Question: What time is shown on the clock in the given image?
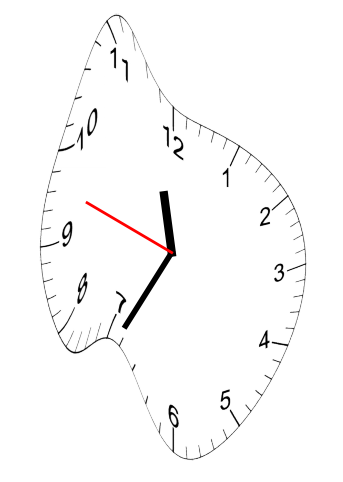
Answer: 11:34:48